Aerial crown-view tile of a tropical tree (Barro Colorado Island, Panama), acquired 20241014:
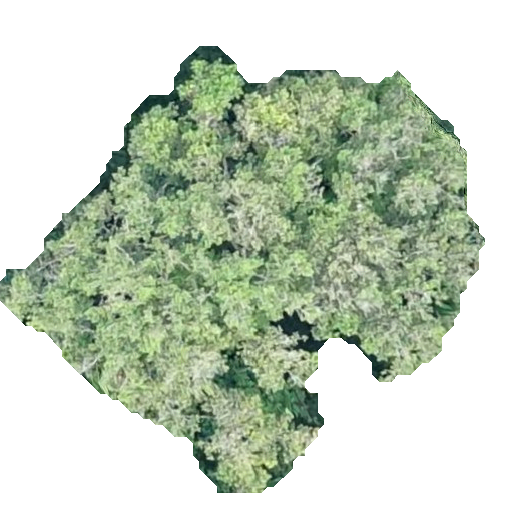
Species: Poulsenia armata
GBIF accepted scientific name: Poulsenia armata
Crown area: 199.178 m²